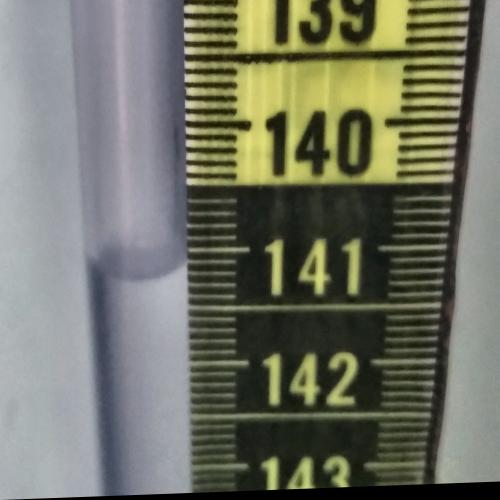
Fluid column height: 141.2 cm